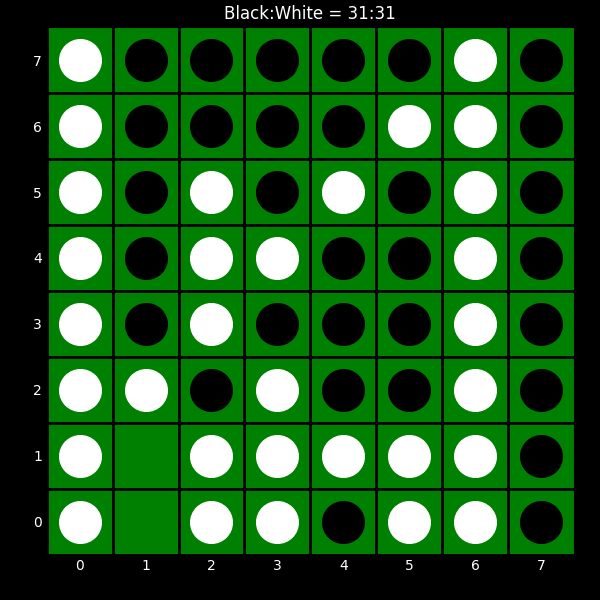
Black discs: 31
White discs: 31